Interaction volume radius: 5 \u00c5
Interaction volume height: 15 \u00c5
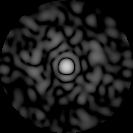
Disorder parameter: 0.8477